Question: Is it possible to achieve the following shadow effect in CSS?

It needs to go below an image/div.
The closest I have got so far is using
'''
-webkit-box-shadow: 0px 20px 15px -10px #999;
-moz-box-shadow: 0px 20px 15px -10px #999;
box-shadow: 0px 20px 15px -10px #999;
'''
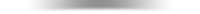
Answer: This might not be a shadow per se, but I just generated this as a 'background' via <URL>
'''
background: -moz-linear-gradient(left, rgba(0,0,0,0) 0%, rgba(0,0,0,0.65) 48%, rgba(0,0,0,0) 100%); /* FF3.6+ */
background: -webkit-gradient(linear, left top, right top, color-stop(0%,rgba(0,0,0,0)), color-stop(48%,rgba(0,0,0,0.65)), color-stop(100%,rgba(0,0,0,0))); /* Chrome,Safari4+ */
background: -webkit-linear-gradient(left, rgba(0,0,0,0) 0%,rgba(0,0,0,0.65) 48%,rgba(0,0,0,0) 100%); /* Chrome10+,Safari5.1+ */
background: -o-linear-gradient(left, rgba(0,0,0,0) 0%,rgba(0,0,0,0.65) 48%,rgba(0,0,0,0) 100%); /* Opera 11.10+ */
background: -ms-linear-gradient(left, rgba(0,0,0,0) 0%,rgba(0,0,0,0.65) 48%,rgba(0,0,0,0) 100%); /* IE10+ */
background: linear-gradient(to right, rgba(0,0,0,0) 0%,rgba(0,0,0,0.65) 48%,rgba(0,0,0,0) 100%); /* W3C */
filter: progid:DXImageTransform.Microsoft.gradient( startColorstr='#<PHONE>', endColorstr='#<PHONE>',GradientType=1 ); /* IE6-9 */
'''